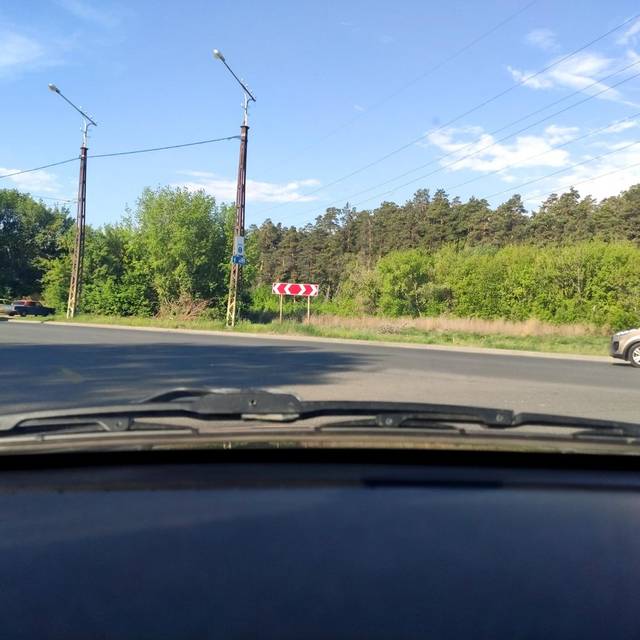
Region: Russia
Coordinates: 53.514, 49.396